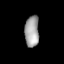
Tissue: lung
Cell type: Fibroblasts
Senescence score: 0.6483
Nuclear area (px): 436
Mean DAPI intensity: 161.872